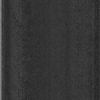
Label: dusty